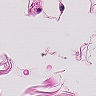
Metastatic tissue present: no